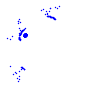
Particle: pion